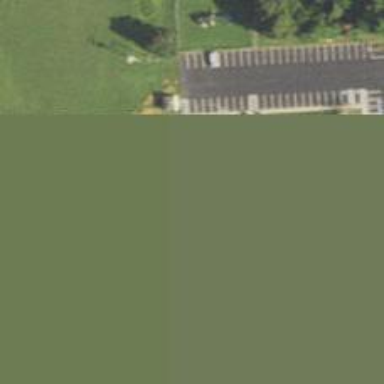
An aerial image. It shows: Driveway with asphalt surface. The driveway has separate sidewalk.